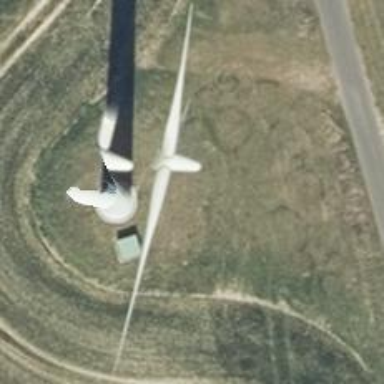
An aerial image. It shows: Wind generator in the form of horizontal axis wind turbine.